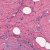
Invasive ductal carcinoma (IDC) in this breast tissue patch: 0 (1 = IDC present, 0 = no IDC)